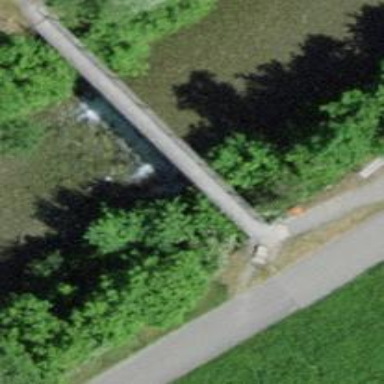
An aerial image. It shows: Concrete bridge over path.